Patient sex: M
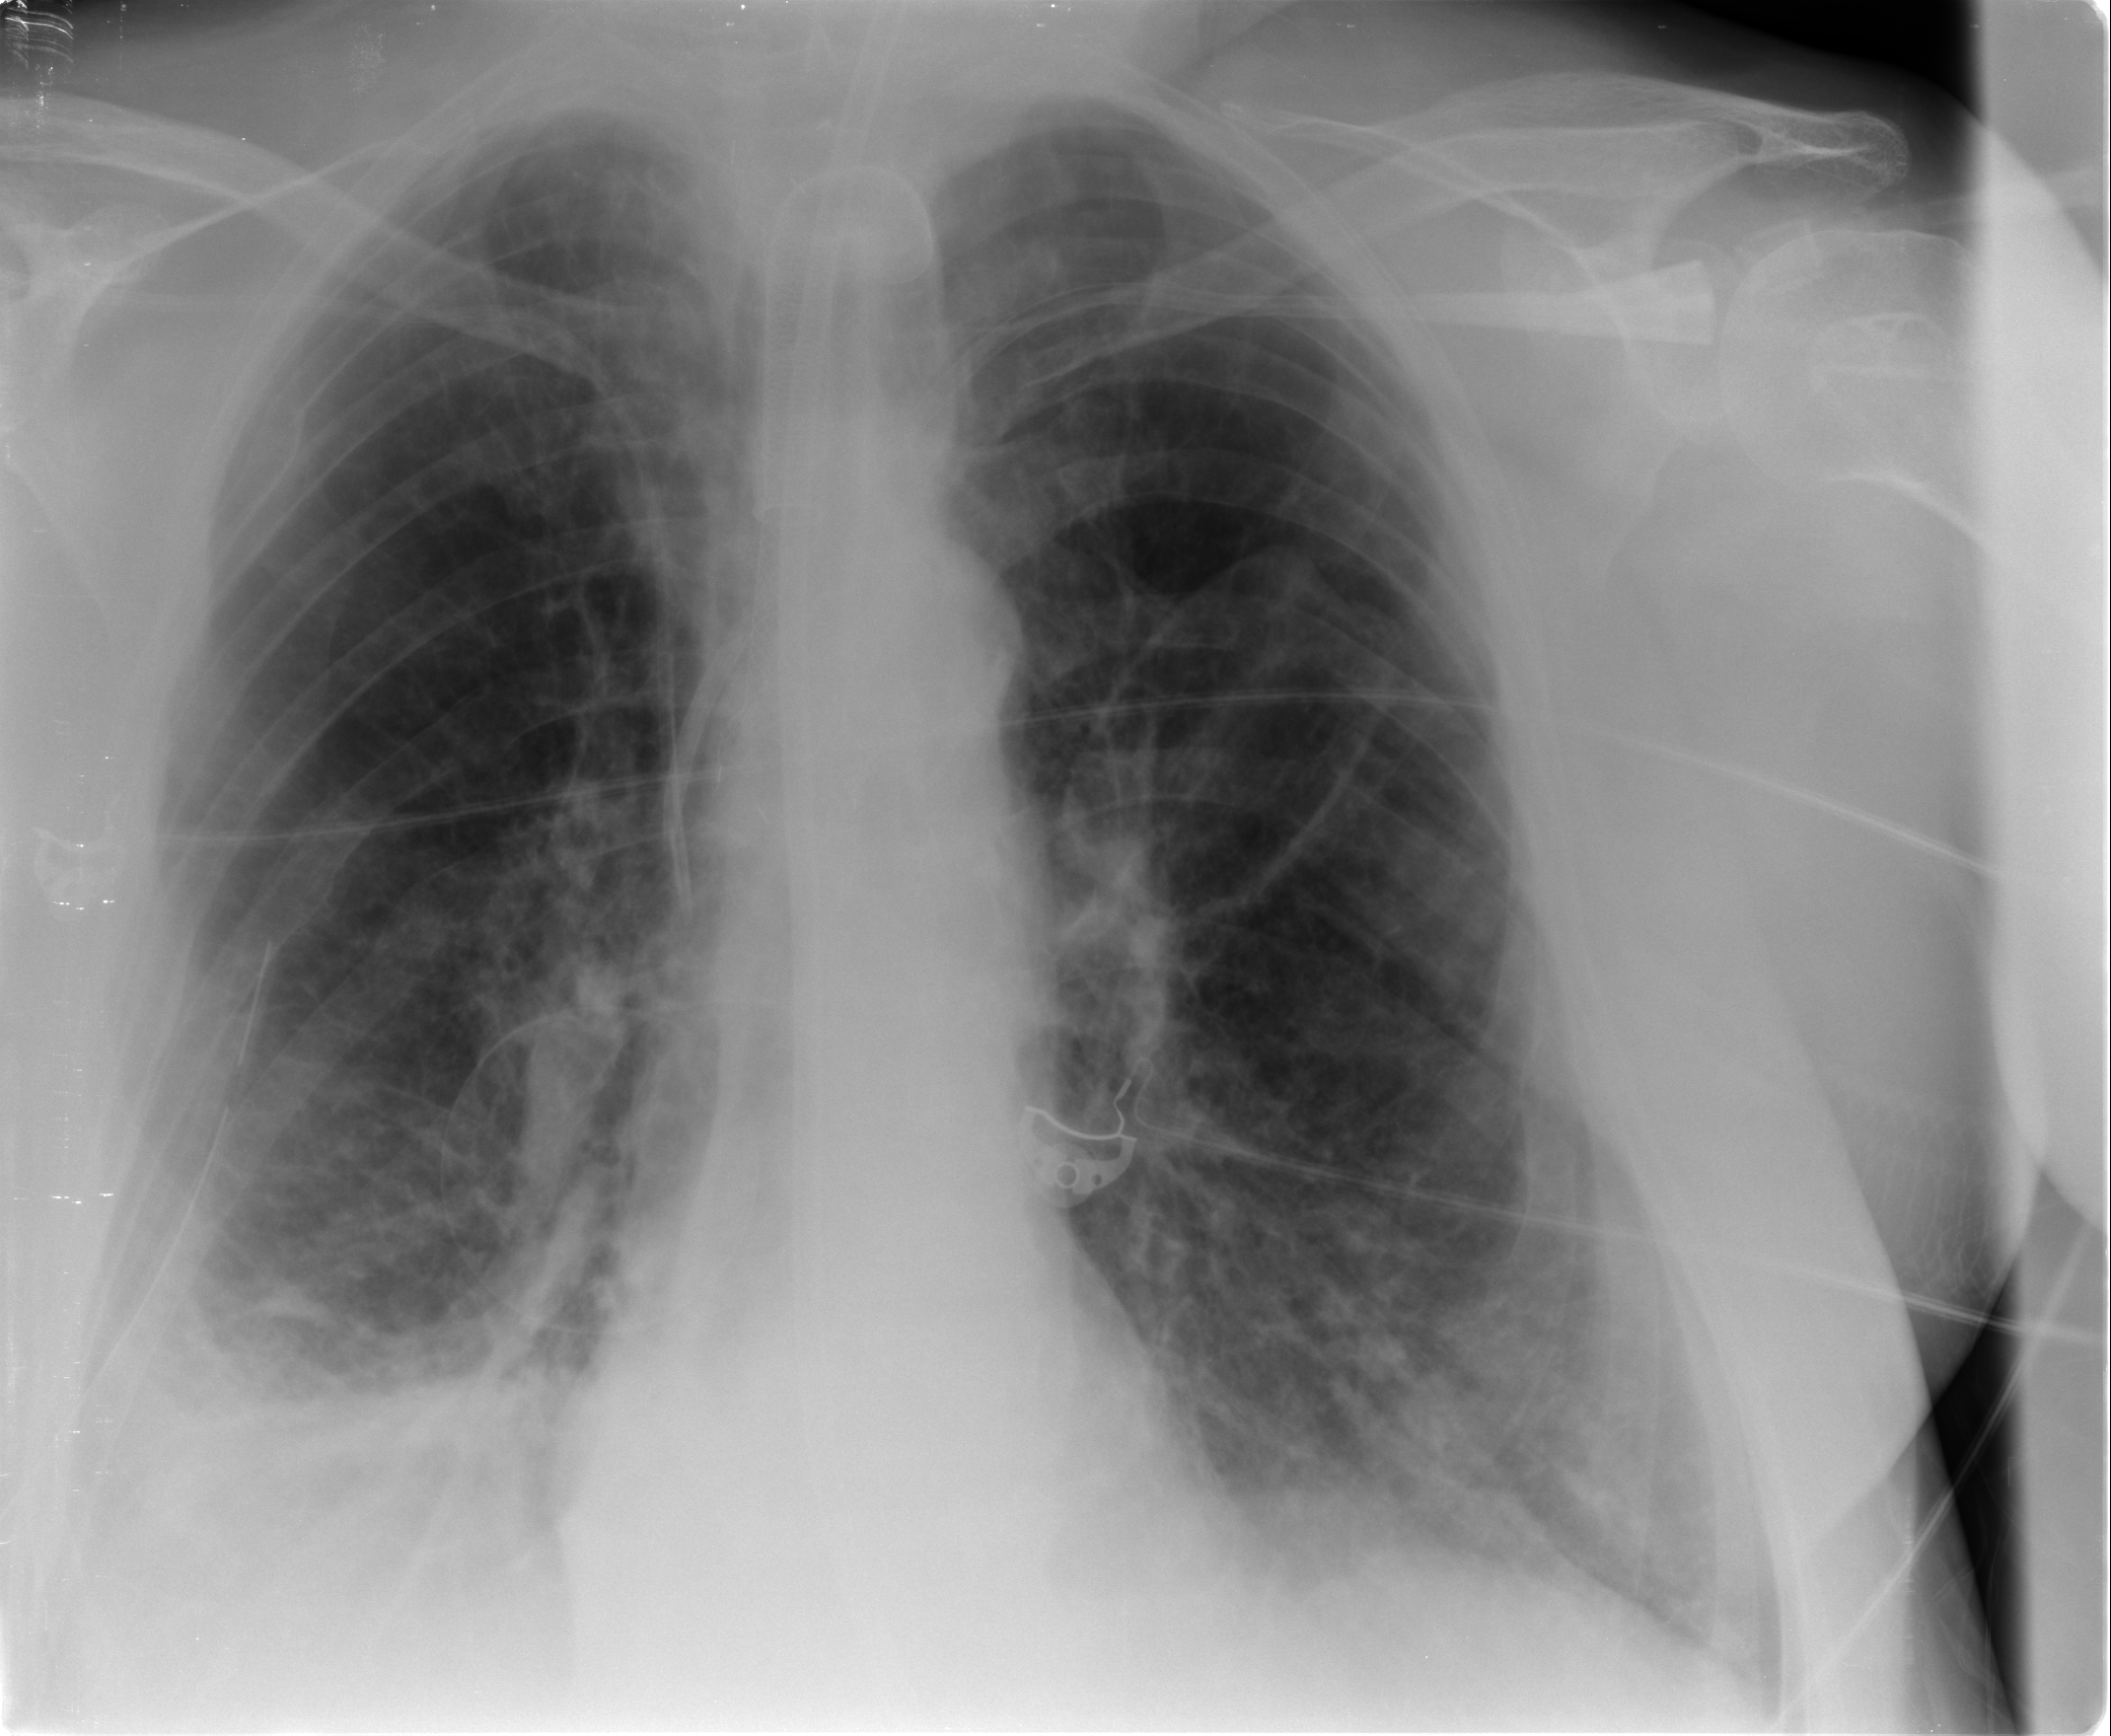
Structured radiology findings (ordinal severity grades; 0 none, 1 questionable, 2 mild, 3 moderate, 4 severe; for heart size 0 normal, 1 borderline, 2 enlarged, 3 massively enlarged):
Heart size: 0
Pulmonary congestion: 0
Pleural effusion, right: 2
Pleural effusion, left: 0
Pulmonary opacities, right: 2
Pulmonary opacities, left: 2
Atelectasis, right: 2
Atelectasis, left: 2